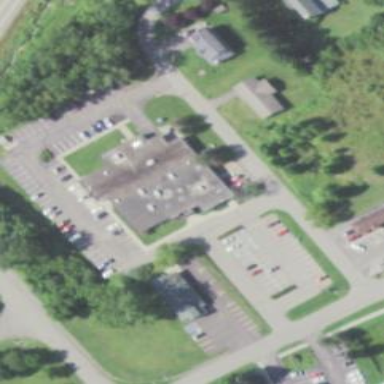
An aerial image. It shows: Clinic building offering healthcare services.